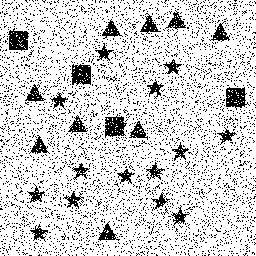
Squares: 4
Triangles: 9
Stars: 14
Total shapes: 27